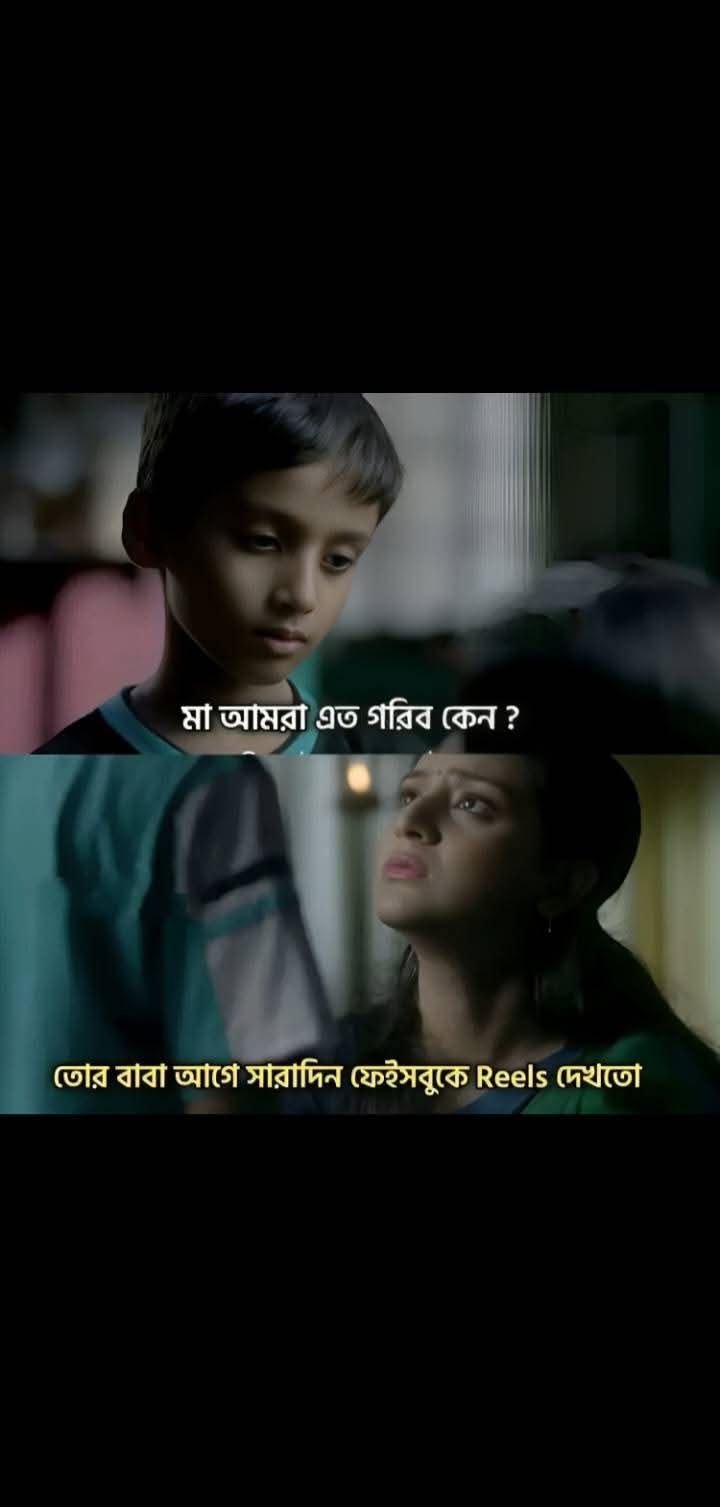
Text: মা আমরা এত গরিব কেন?
তোর বাবা আগে সারাদিন ফেইসবুকে Reels দেখতো
Label: Hate
Hate category: Personal Offence
Targeted group: Individual